Field crop: maize
Growth stage: 2
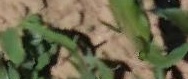
Species: maize